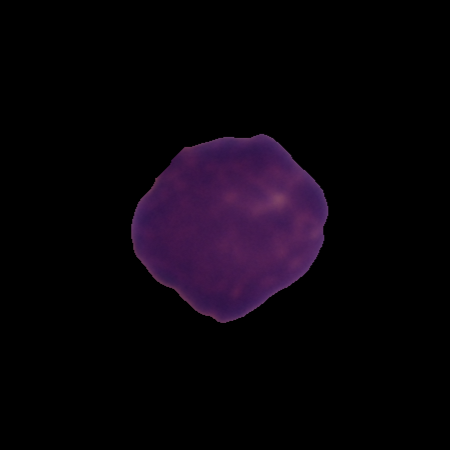
Label: healthy